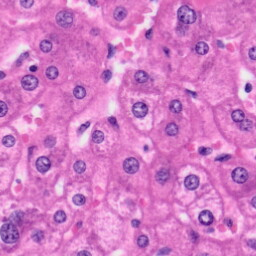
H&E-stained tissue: Liver